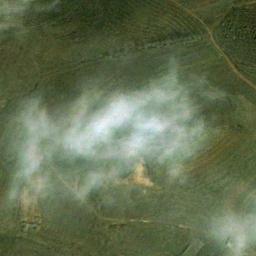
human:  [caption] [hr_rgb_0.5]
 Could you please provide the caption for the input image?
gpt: Sparse white clouds on green field .

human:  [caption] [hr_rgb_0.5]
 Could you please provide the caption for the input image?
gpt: There is a little thin cloud above the farmland .

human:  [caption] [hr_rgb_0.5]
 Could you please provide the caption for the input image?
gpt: The white cloud is above green farmland .

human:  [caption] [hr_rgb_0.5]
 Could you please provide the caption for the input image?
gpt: The stratus clouds are located above the green farmland and some roads go through the farmland .

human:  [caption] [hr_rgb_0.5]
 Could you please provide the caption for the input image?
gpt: There are gauzy clouds over a green plain .